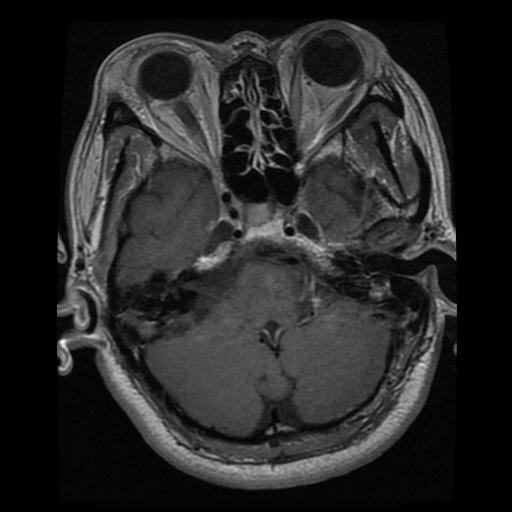
Label: pituitary